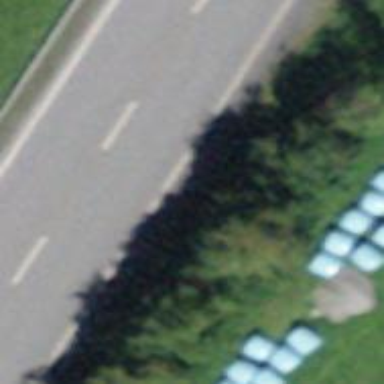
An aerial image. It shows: Hedge barrier.